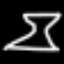
Label: hourglass